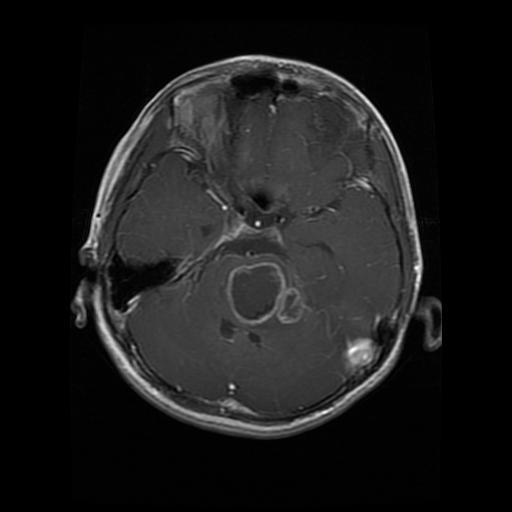
Label: glioma